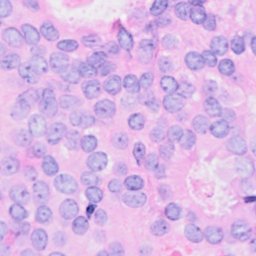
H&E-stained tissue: Breast